Question: I'm wondering if it's a bad idea to use weird characters in my code. I recently tried using them to create little dots to indicate which slide you're on and to change slides easily:

There are tons of these types of characters, and it seems like they could be used in place of icons/images in many cases, they are style-able and scale-able, and screen readers would be able to make sense of them.
But, I don't see anyone doing this, and I've got a feeling this is a bad idea, I just can't decide why. I guess it seems too easy to be true. Could someone tell me why this is or isn't okay? Here are some more examples of the characters i'm talking about:
↖️ ↗️ ↙️ ↘️ (Zheng) * * * * ^ ^ * * # # V V SS Y= @ C/ PS * ♀️ ♂️ &*** TEL ((|))# # # # # # ✌️✍️✡️✔️✖️ ♂️ ♀️ ♥️ ☎️ * ☺️ > < # # ♨️ * * ↔️ ↕️ ♥️ ▪️ ▫️ ♦️ # # # # # # # # ♦️ *
PS: I would also welcome general information about these characters, what they're called and stuff (ASCII, Unicode)?
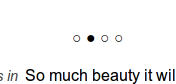
Answer: # There are three things to deal with:
## 1. As characters in a sentence/text:
The problem is that some fonts simply do not have them. However since CSS can control font use you probably will not run into this problem. As long as you use a web safe font, and know that that character is available in that font, you should probably be okay.
You can also use an embedded font, though be sure to fall back on a web safe font that contains the character you need as many browser will not support embedded fonts.
However sometimes certain devices will not have multiple fonts to choose from. If that font does not support your character you will run into problems. However depending on what your site does and the audience you are targeting this may not be a problem for you. Not to mention that devices like that are very old, and uncommon.
All in all it was probably not a good idea a handful of years ago, but now you are not likely to have problems as long as you cover all your bases.
It is important however to point out that you should never hard code those characters, instead use HTML entities. Just inserting those characters into your code can lead to unpredictable results. I recently copied some text from Word directly into my code, Word used smart quotes (quote marks that curve inwards properly). They showed up fine in Notepad++, but when I viewed the page I did not get quotes, I got some weird symbol.
I could have either replaced them with normal quotes '"' or with HTML entities to keep the style '"' and '"' ('"' and '"').
Any Unicode character can be inserted this way (even those without special names).
Wikipedia has a good reference:
<URL>
## 2. As UI elements:
While it may be safe to use them in many cases, it is still better to use HTML elements where possible. You could simply style some div elements to be round and filled/not filled for your example.
As far as design goes they are really limiting, finding one that fits with the style of your page can be a hassle, and may mean that you will definitely need to embed a font, which is still only supported by the latest browsers.
Plus many devices do not support heavy font manipulation, and will often display them poorly. It works in the flow of your text, but as a vital part of the UI there can be major problems. Any possible issue one of those characters can bring will be multiplied by the fact that it is part of your UI.
From an artistic stand point they simply limit your abilities too much.
## 3. What are you doing?
Finaly you need to consider this:
- - - - -
Those characters are text, they are for telling someone something. So ask the question: "What am I doing?" and then use what was designed for that task. If you are telling use them, if you are showing use Image, or CSS.